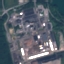
Label: Industrial